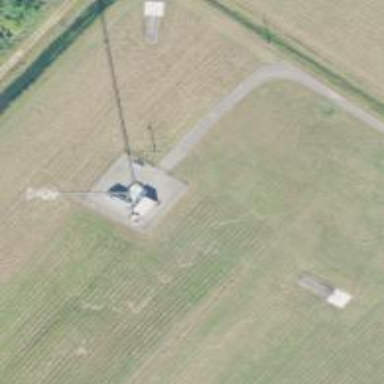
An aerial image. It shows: Mast tower used for communication.